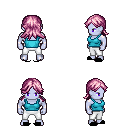
a pixel art fantasy rpg character, male body template, dark elf, purple skin, teal pirate shirt, white pants, pink loose hair, black slippers, four views (front, back, left, right), 2x2 character sprite sheet, small pixel art, hard edges, no anti-aliasing